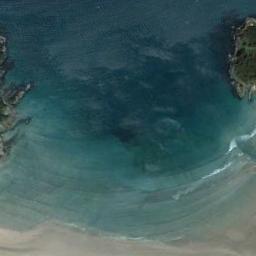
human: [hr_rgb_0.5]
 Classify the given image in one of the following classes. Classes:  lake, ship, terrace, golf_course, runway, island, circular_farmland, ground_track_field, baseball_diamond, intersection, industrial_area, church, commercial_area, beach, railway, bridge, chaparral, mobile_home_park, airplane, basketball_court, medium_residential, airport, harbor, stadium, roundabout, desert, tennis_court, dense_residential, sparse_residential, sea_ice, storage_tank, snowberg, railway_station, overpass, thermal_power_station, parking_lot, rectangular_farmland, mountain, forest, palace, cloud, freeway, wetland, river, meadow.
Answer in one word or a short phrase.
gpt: beach